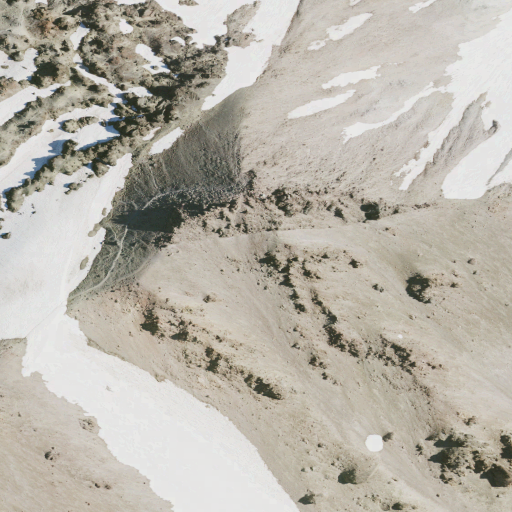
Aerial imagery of mountain in California named Lassen Peak containing shrub, grassland, and barren land